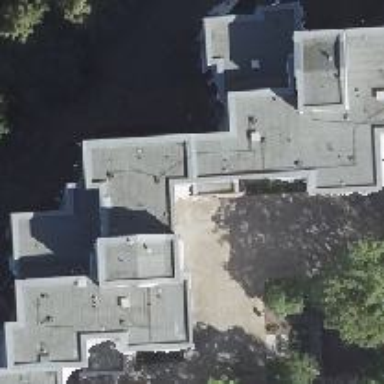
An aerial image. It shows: Flat-roofed apartment building with white exterior.